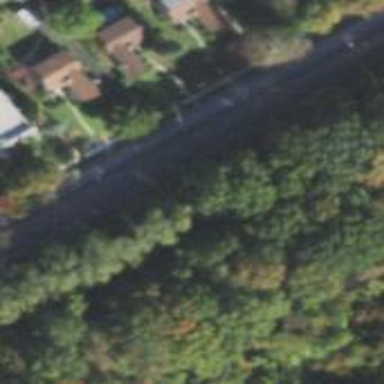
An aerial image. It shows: Asphalt road with secondary link designation.